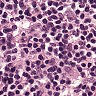
Metastatic tissue present: no